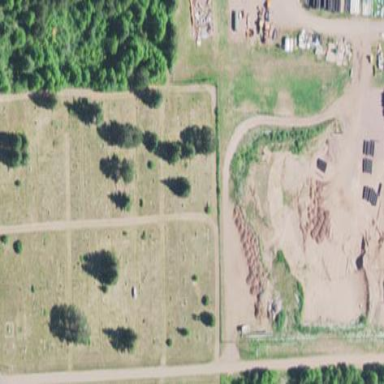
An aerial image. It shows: Cemetery.